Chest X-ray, PA view. Patient: 64 years old, sex M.
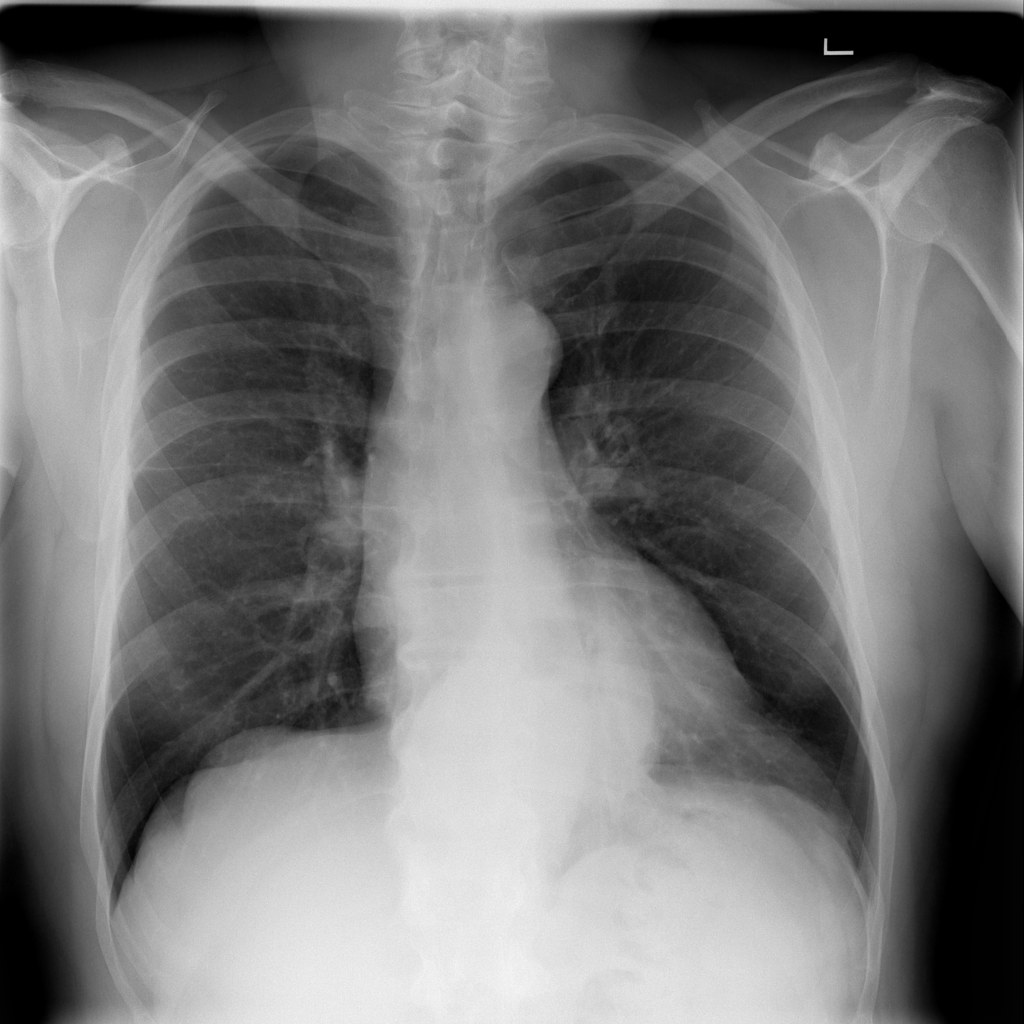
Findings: Hernia